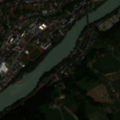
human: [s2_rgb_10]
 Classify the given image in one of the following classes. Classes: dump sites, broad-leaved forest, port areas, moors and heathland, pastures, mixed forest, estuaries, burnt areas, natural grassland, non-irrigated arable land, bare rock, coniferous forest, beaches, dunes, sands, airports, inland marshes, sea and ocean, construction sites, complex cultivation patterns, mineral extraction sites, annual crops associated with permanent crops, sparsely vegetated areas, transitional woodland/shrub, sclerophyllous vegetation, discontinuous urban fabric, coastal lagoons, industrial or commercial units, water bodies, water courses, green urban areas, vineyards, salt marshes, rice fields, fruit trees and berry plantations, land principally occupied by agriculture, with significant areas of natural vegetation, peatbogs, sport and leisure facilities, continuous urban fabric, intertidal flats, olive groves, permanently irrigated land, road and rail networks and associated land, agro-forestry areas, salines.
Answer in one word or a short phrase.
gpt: discontinuous urban fabric, industrial or commercial units, pastures, complex cultivation patterns, coniferous forest, water courses